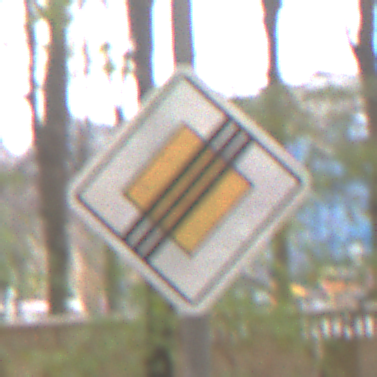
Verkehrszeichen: EndeVorfahrtsstrasse
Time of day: Midday
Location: Outdoor (Nature)
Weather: Overcast
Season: NotSpecified
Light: Natural